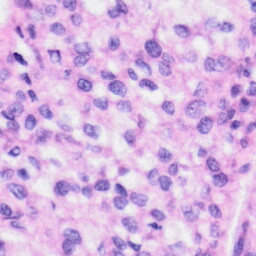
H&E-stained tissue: Liver